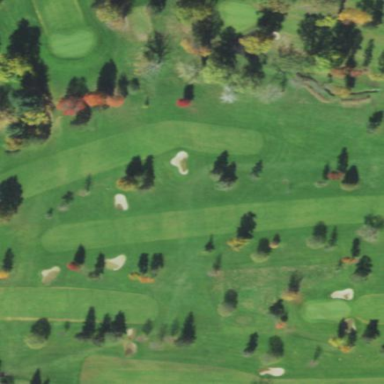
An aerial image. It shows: Grassy area designated as golf fairway.